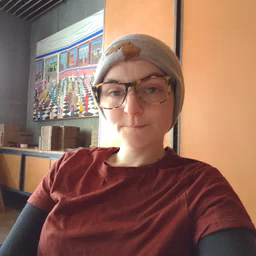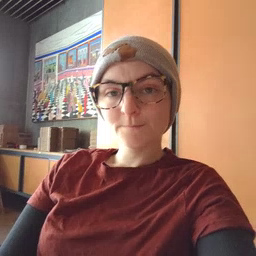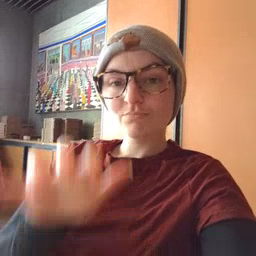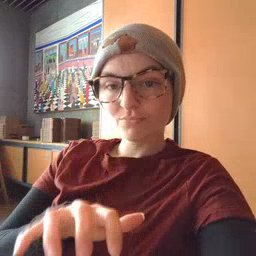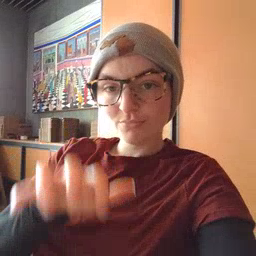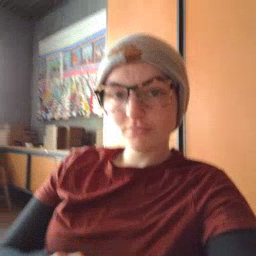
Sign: alligator